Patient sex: F
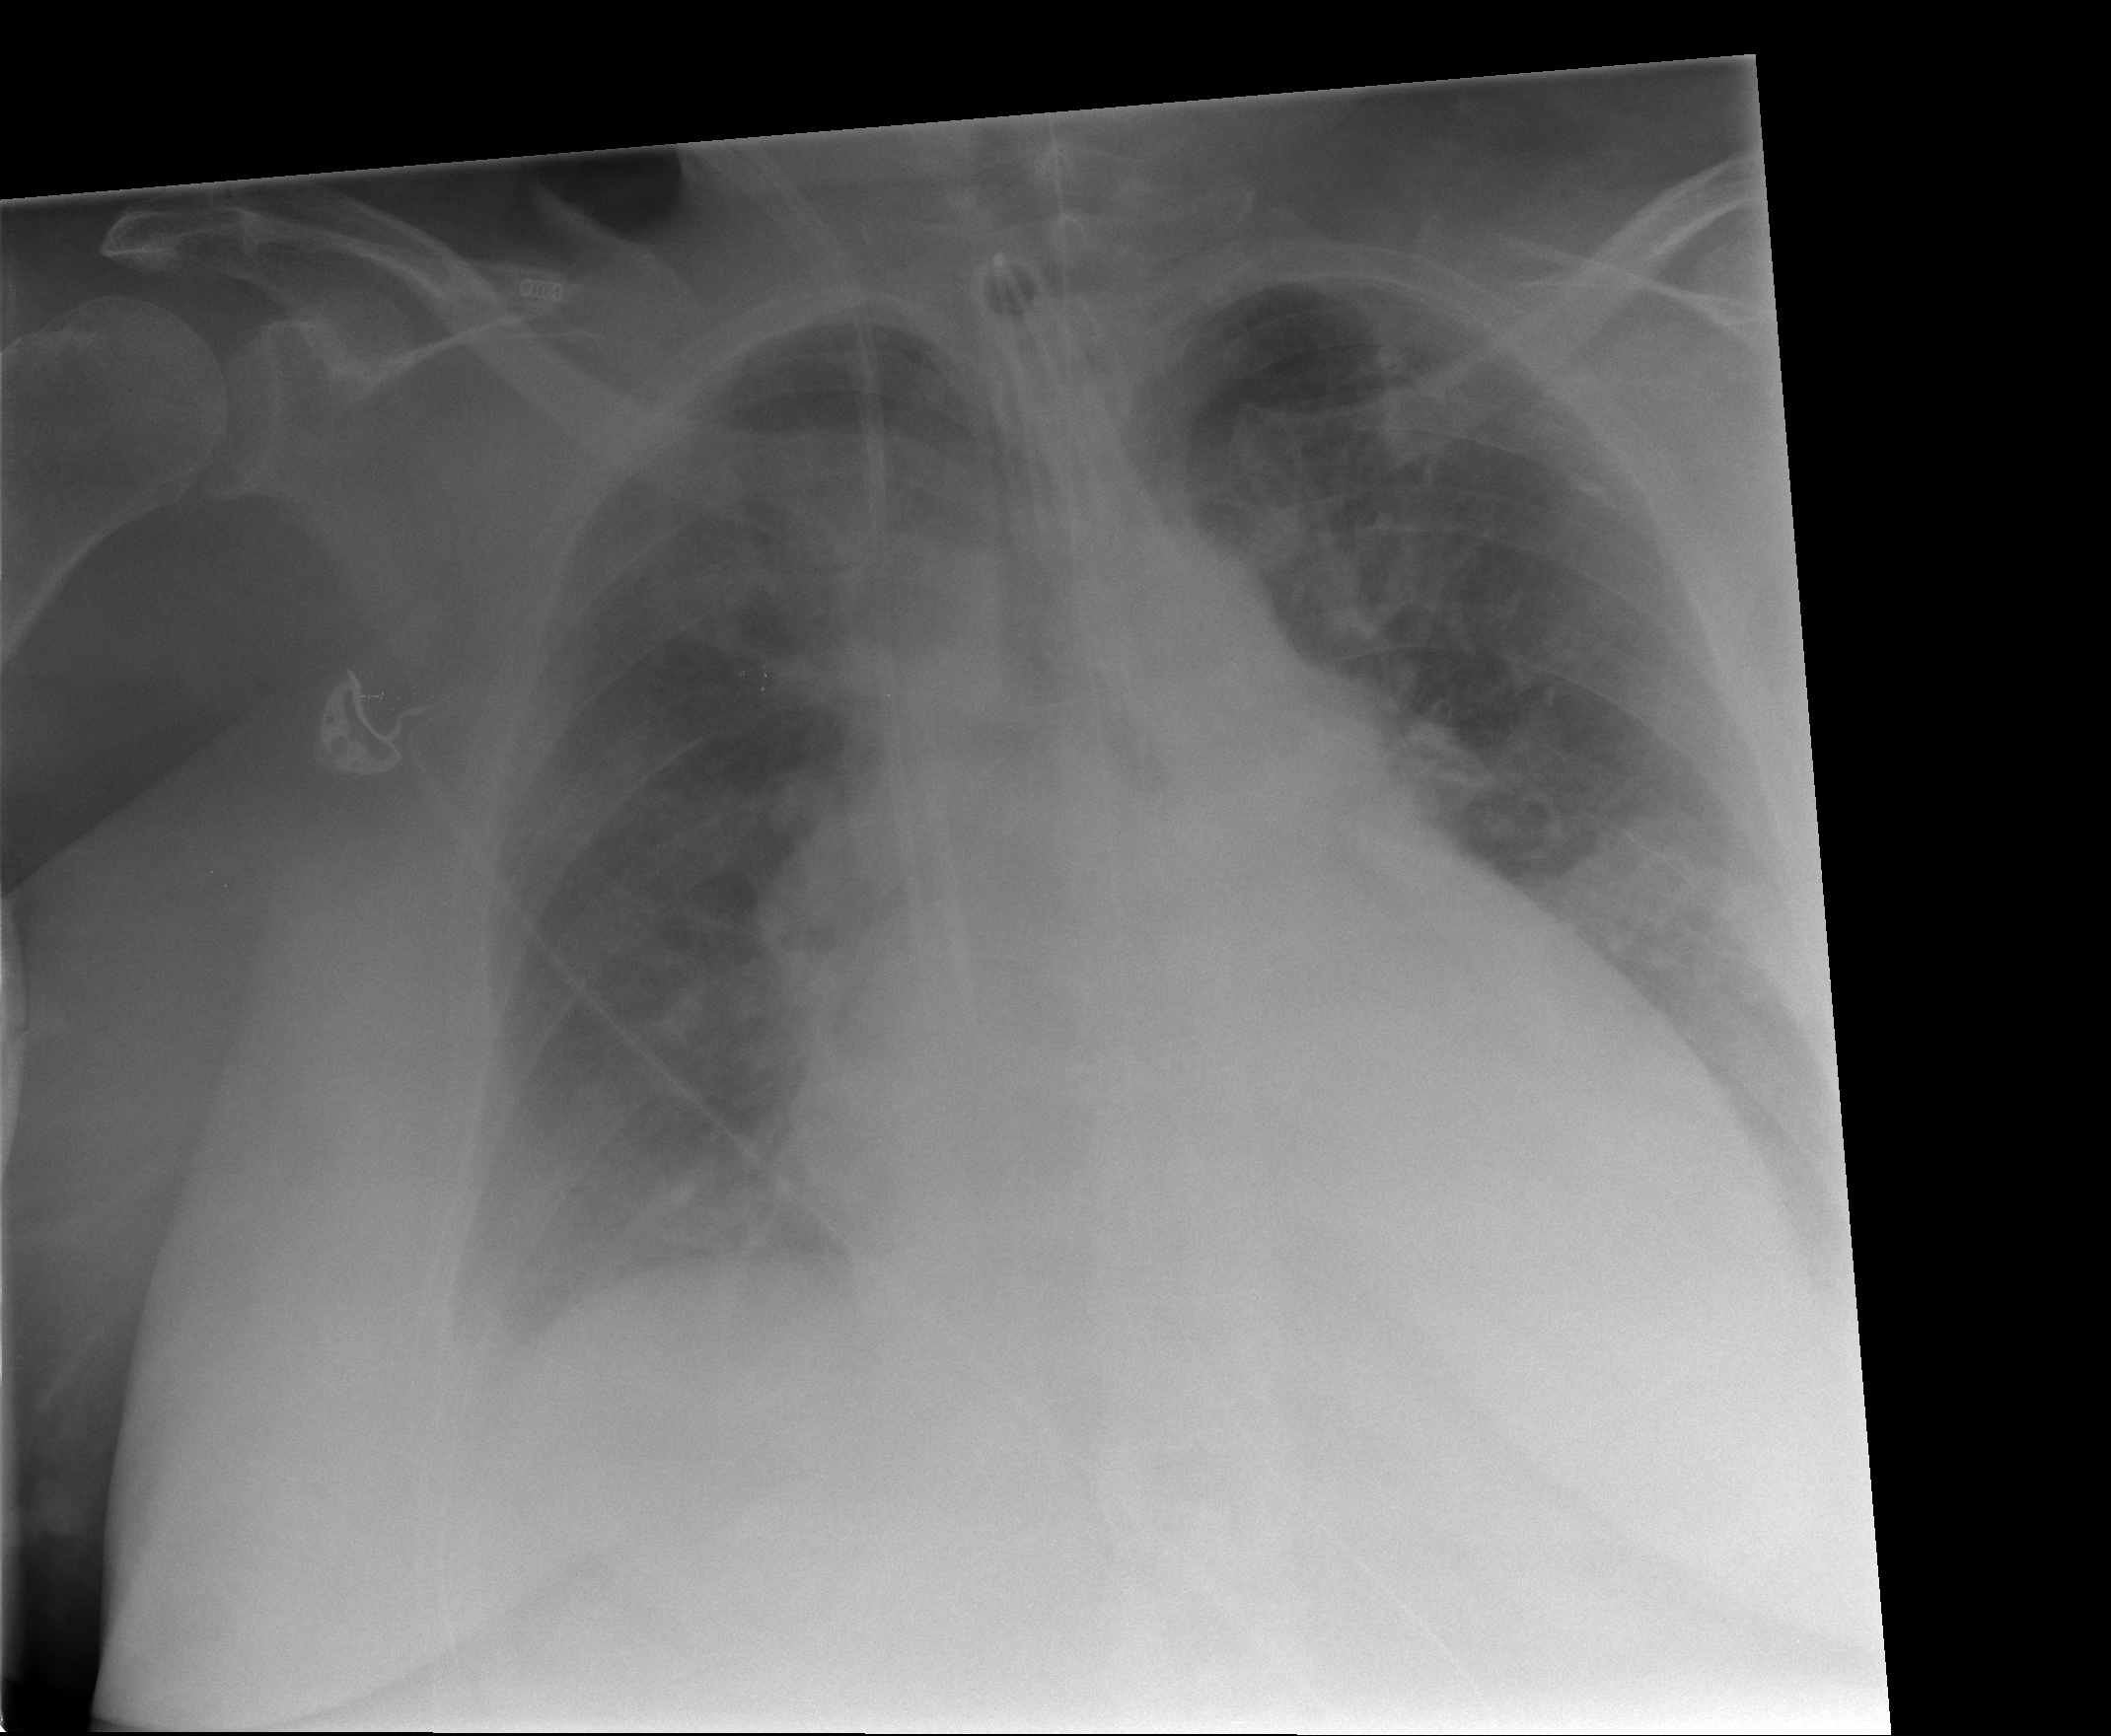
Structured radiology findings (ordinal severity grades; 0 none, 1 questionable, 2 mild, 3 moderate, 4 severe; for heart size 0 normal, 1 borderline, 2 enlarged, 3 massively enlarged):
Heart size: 3
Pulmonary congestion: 2
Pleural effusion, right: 2
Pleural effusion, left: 2
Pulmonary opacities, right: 0
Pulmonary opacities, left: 0
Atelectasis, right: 2
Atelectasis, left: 2